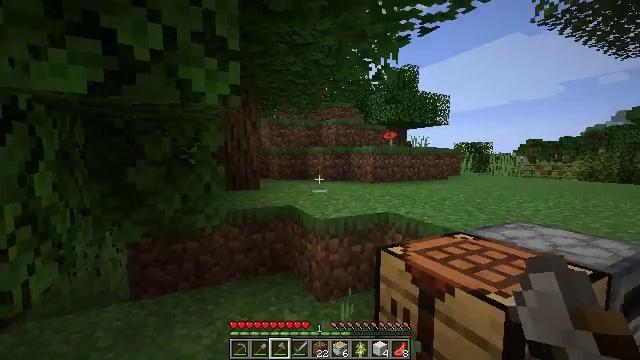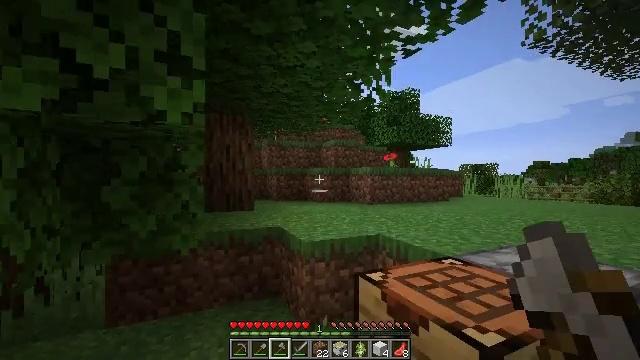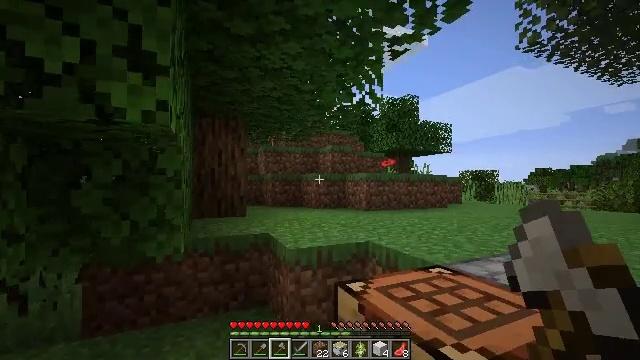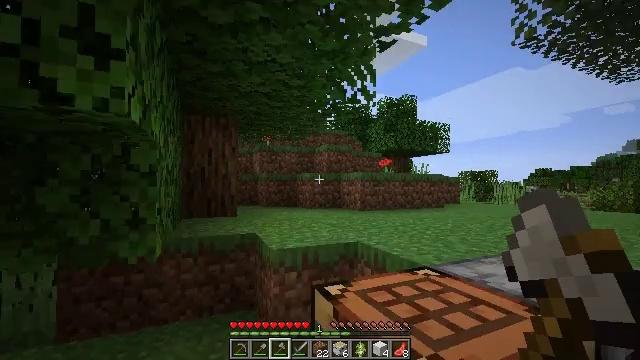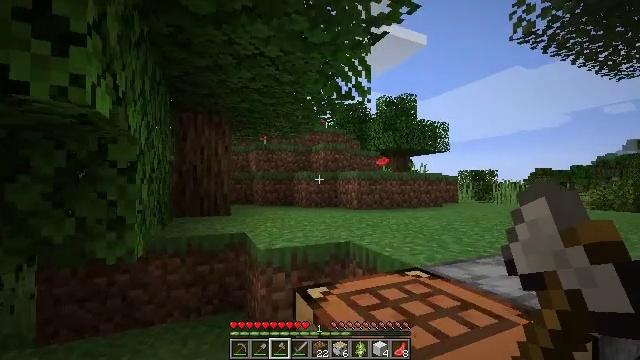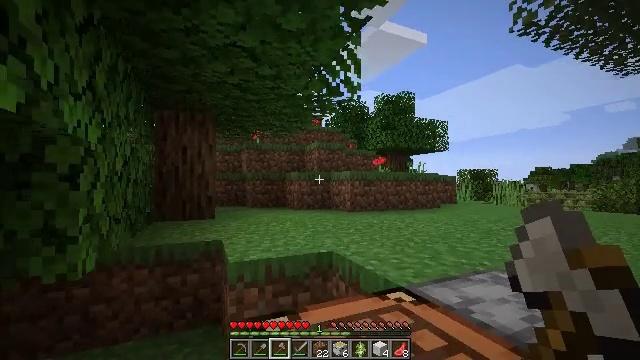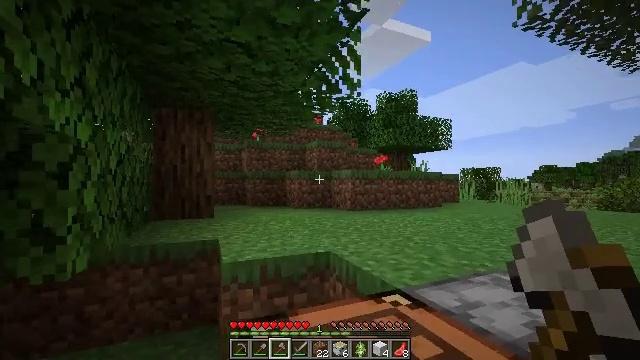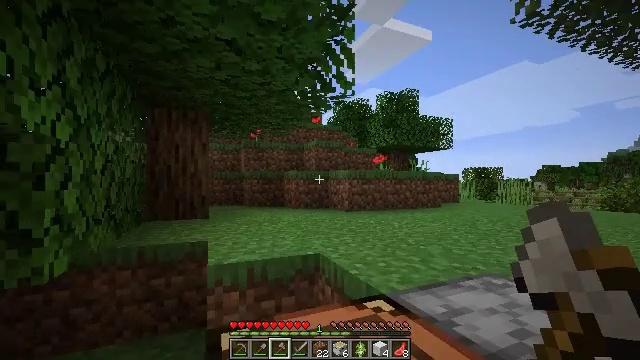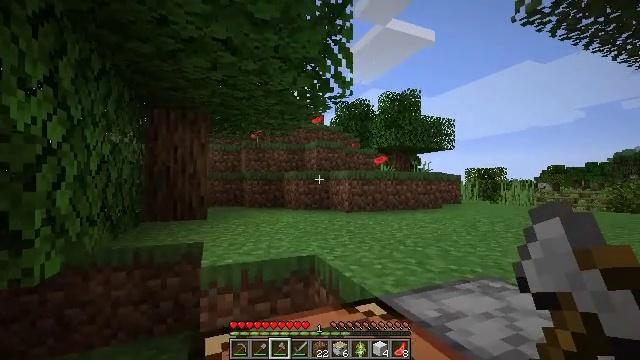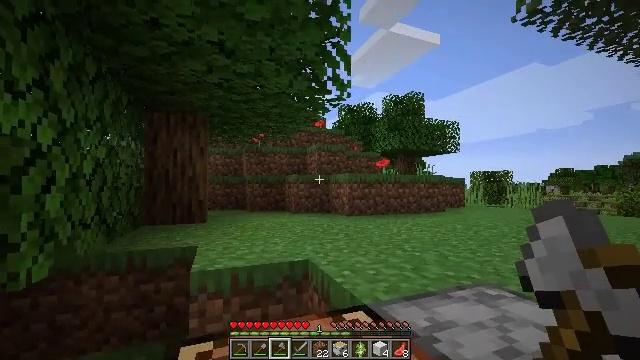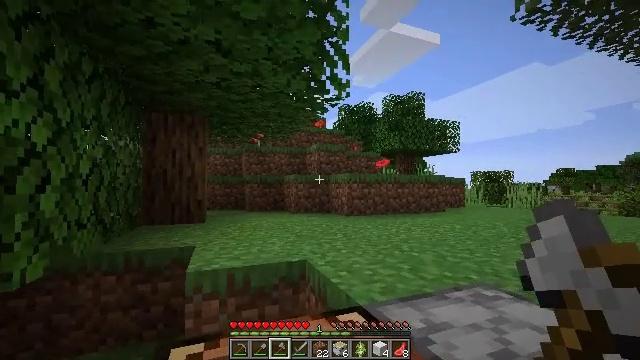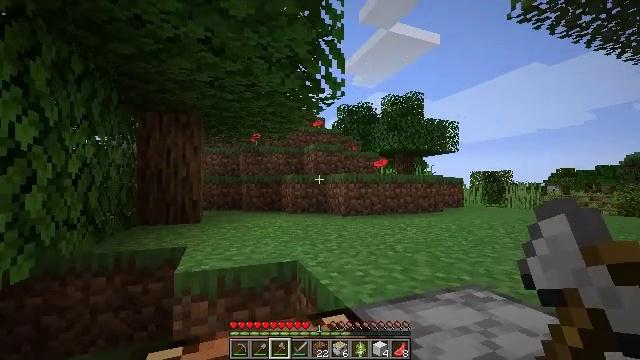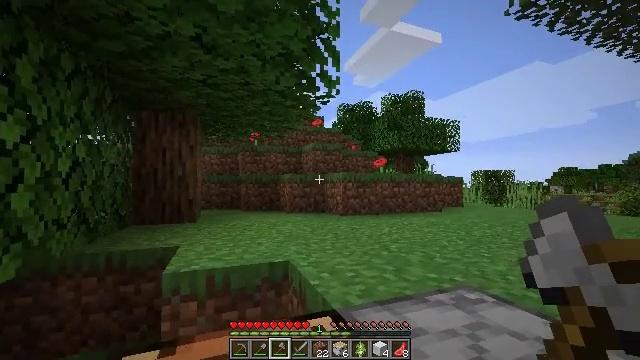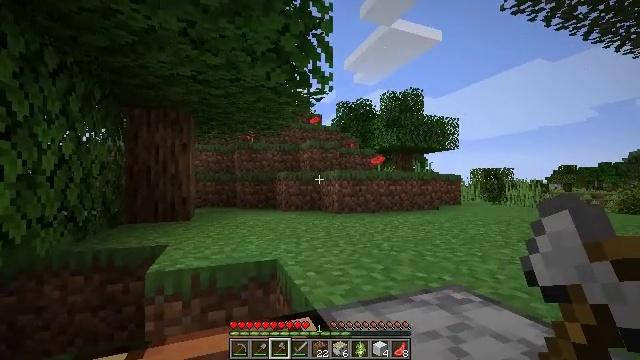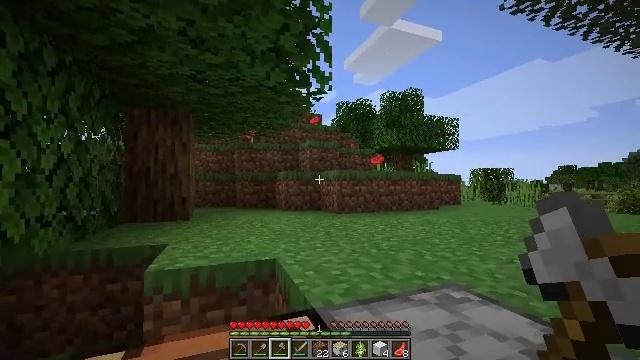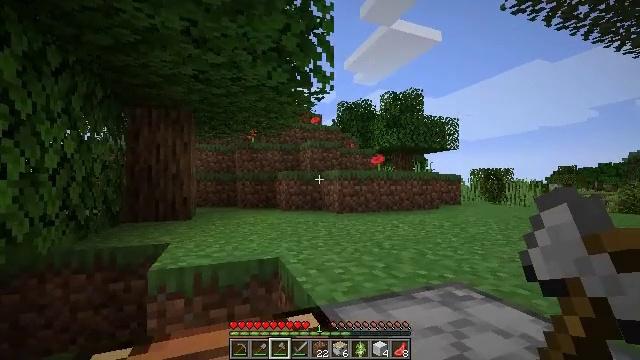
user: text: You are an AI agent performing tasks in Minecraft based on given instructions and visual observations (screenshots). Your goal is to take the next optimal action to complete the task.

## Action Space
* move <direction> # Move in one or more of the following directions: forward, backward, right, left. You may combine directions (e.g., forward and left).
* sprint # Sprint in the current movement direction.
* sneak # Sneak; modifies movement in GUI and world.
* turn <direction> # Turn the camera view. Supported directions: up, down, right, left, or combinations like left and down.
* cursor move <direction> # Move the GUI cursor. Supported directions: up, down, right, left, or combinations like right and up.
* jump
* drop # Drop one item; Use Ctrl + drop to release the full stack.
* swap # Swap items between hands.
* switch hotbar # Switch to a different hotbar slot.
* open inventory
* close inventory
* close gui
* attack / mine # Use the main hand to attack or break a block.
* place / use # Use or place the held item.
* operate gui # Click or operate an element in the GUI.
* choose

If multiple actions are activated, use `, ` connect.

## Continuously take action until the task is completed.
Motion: motion action
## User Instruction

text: Gather oak logs from trees.
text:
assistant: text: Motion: move forward and move right, turn left and up
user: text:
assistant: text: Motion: move forward and move right, turn up
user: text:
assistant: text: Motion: move forward and move right
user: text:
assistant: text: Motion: move forward and move right
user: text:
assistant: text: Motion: move forward
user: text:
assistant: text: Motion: move forward
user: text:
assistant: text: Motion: move forward
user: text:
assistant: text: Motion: move forward
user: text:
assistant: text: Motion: move forward, turn left
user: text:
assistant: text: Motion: move forward
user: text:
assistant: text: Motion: move forward
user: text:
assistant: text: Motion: move forward
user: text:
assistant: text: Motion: move forward
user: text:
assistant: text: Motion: move forward and move left
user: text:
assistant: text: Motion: move forward and move left
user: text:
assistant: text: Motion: move forward and move left
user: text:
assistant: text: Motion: move forward and move left
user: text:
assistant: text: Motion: move forward, turn down
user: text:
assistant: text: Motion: move forward, turn right and down, jump
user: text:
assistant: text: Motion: move forward, turn right and down, jump
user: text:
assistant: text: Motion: move forward, turn right and down, jump
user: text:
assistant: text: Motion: move forward, turn right and down, jump
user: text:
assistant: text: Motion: move forward
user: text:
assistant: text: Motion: move forward
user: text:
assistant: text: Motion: move forward
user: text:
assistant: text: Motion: move forward
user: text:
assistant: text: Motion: move forward
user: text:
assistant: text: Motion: move forward
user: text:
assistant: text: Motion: move forward, turn left
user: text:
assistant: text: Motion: move forward, turn left